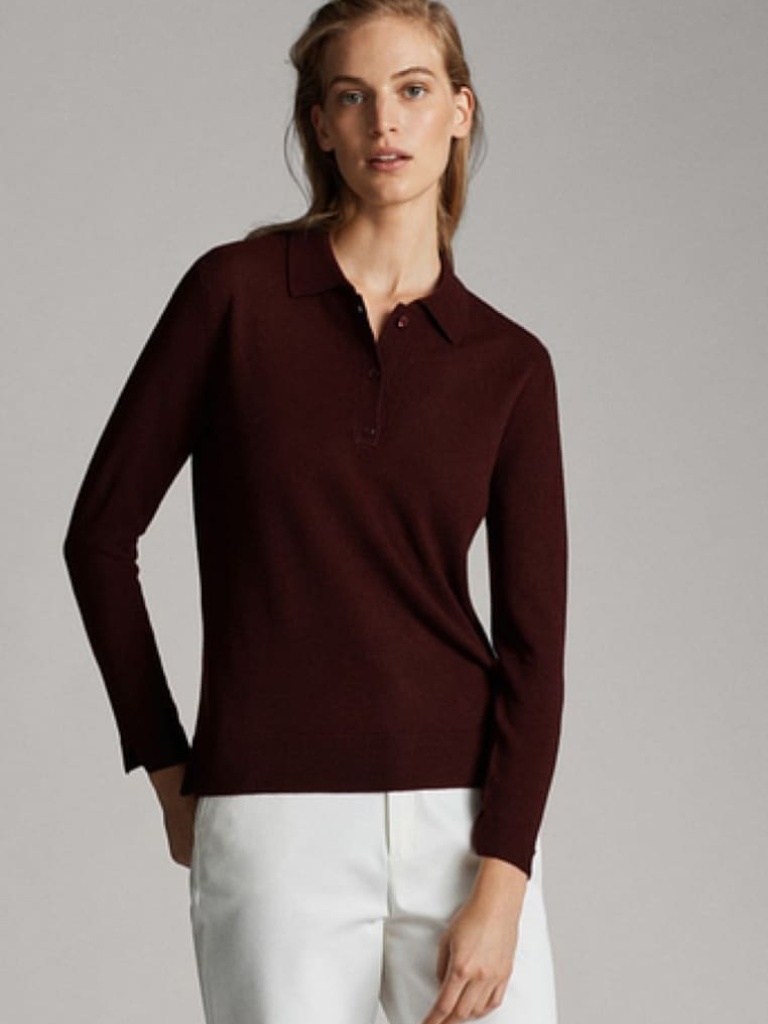
knit fitted a long-sleeved with the sleeves down hip length Untucked polo sweater